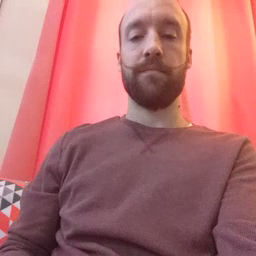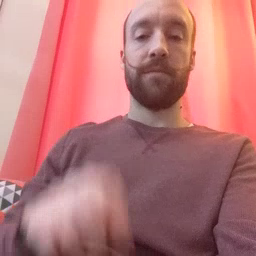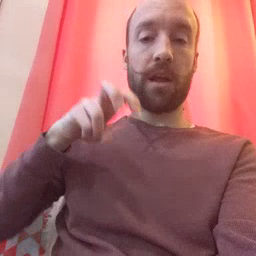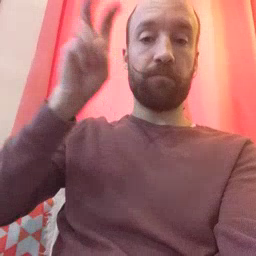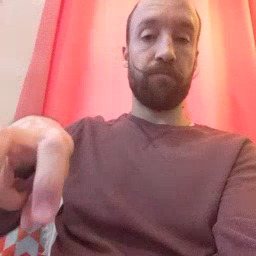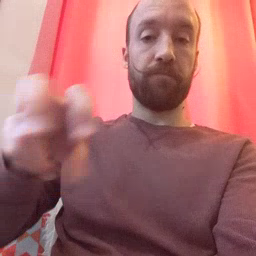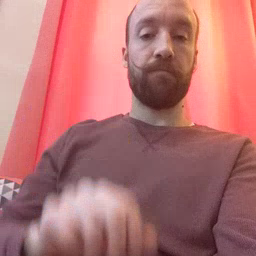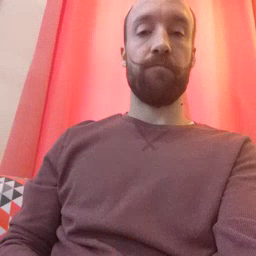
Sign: jump